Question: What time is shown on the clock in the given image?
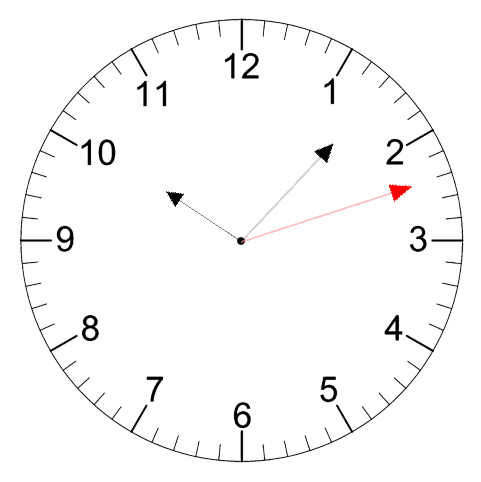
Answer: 10:07:12